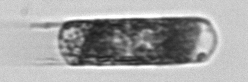
Label: Hemiaulus